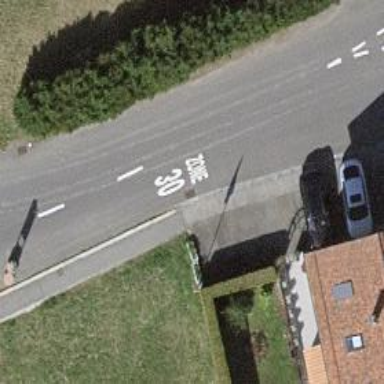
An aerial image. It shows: Unmarked crossing on asphalt footway.